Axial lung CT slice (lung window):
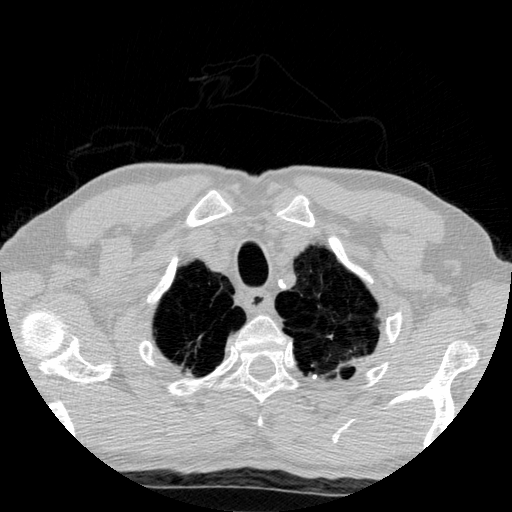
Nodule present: no